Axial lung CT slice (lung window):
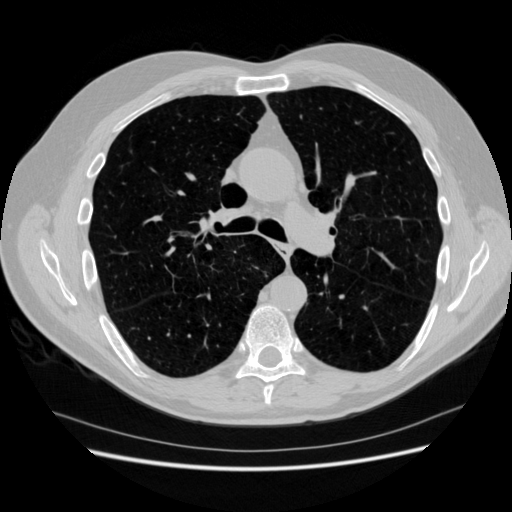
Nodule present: no